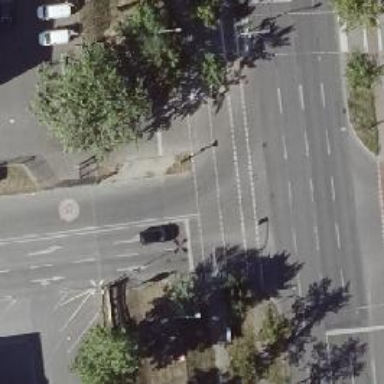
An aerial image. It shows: Road crossing with traffic signals.